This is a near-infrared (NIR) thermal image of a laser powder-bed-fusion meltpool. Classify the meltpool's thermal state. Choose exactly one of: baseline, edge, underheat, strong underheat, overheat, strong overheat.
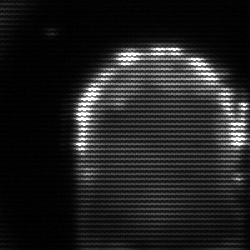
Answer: baseline